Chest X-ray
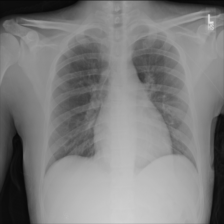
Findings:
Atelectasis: negative
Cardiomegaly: negative
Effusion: negative
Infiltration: negative
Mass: negative
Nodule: negative
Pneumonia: negative
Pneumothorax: negative
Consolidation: negative
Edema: negative
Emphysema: negative
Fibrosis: negative
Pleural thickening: negative
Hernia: negative